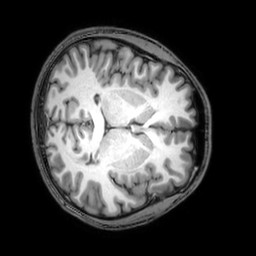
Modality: T1w
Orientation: axial
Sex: male
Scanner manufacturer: philips
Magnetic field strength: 3 T
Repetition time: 0.008224 s
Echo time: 0.00377 s